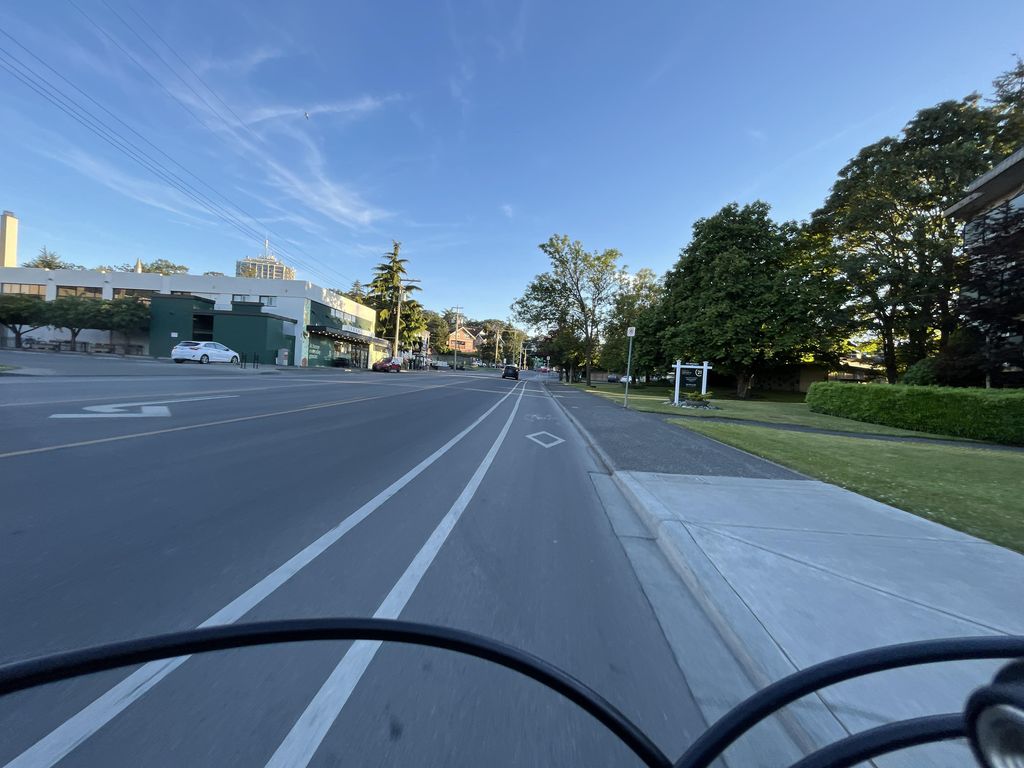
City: victoria